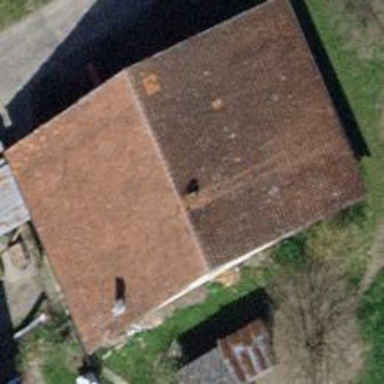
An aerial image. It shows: Gabled roof on farm auxiliary building.